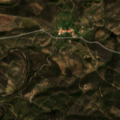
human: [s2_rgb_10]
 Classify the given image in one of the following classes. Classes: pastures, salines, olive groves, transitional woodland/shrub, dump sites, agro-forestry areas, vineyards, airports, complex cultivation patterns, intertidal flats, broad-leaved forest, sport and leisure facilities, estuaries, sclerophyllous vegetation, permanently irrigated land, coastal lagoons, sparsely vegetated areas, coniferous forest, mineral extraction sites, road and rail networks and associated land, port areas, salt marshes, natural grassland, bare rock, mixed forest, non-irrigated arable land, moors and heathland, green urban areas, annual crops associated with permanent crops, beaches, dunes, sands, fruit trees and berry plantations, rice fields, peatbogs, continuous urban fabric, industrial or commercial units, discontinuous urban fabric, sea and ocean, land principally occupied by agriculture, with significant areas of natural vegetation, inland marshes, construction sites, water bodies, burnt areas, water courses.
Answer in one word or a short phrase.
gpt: land principally occupied by agriculture, with significant areas of natural vegetation, sclerophyllous vegetation, transitional woodland/shrub